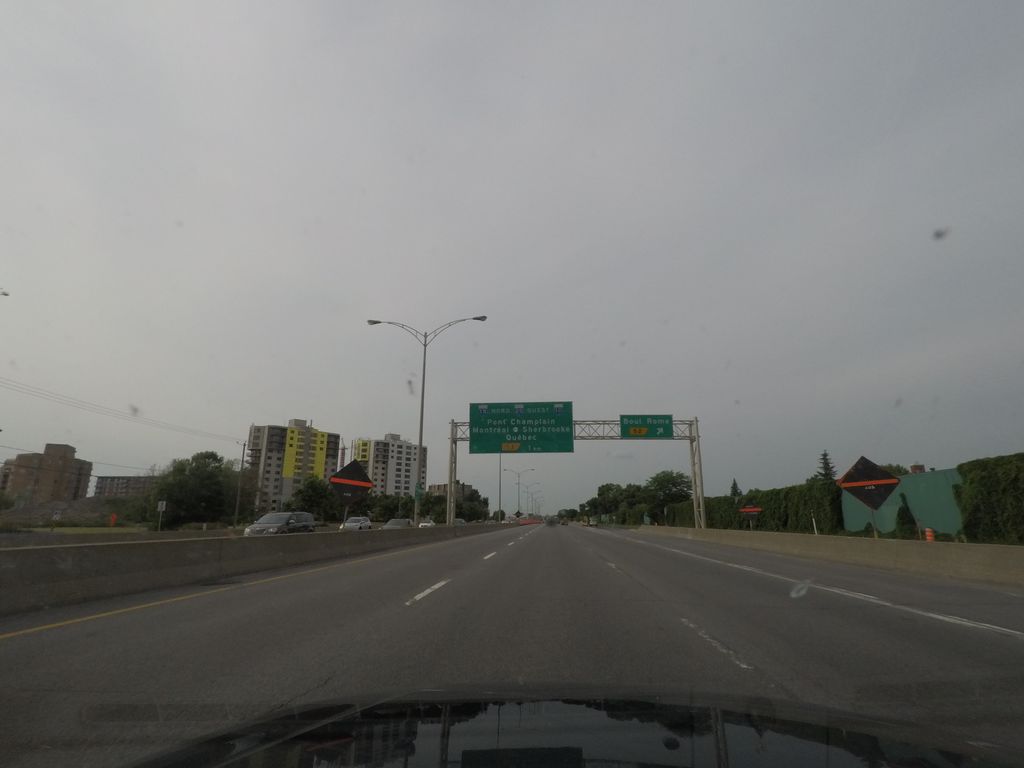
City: montreal